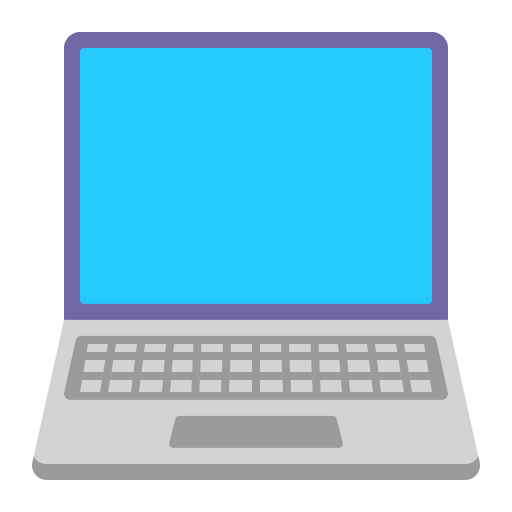
laptop flat